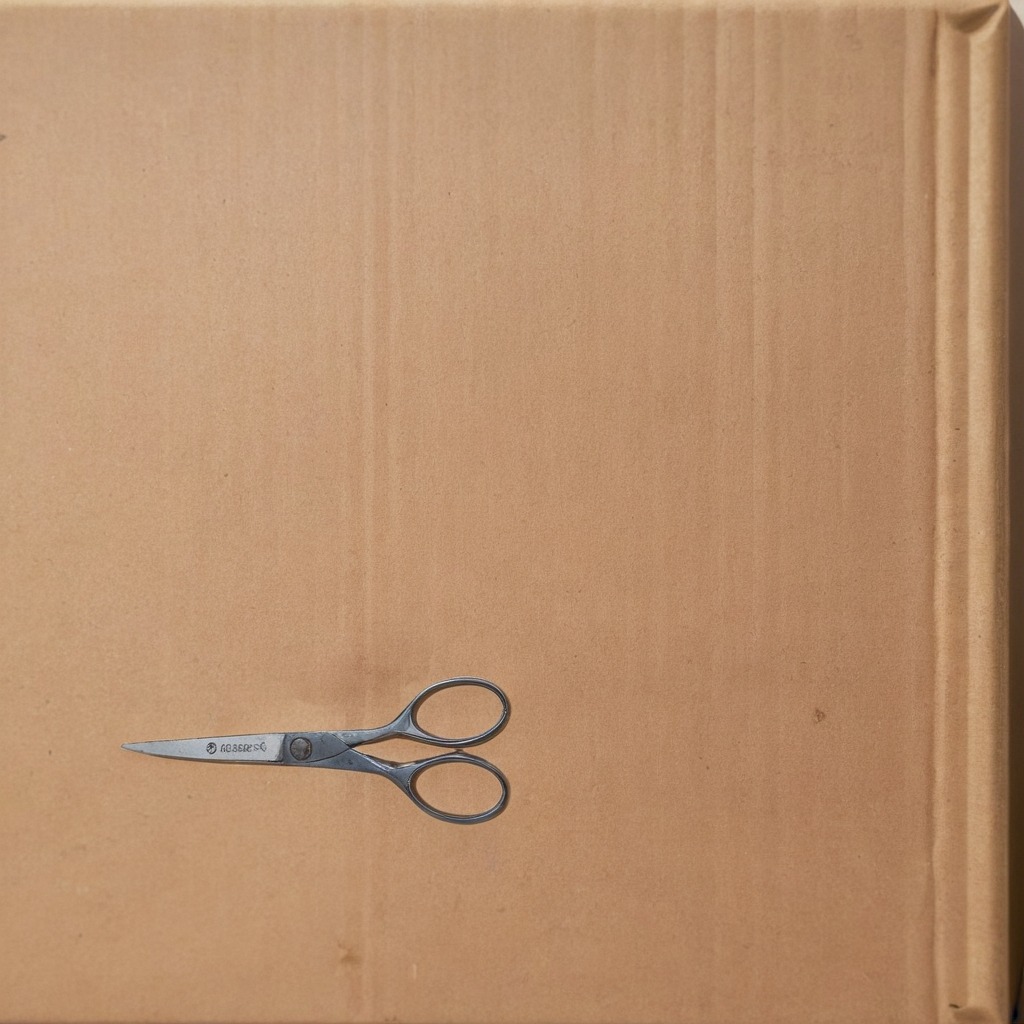
A scissor lies on a clean dry cardboard box surface in an outdoor workshop during daytime bright natural light soft shadows slightly creased but